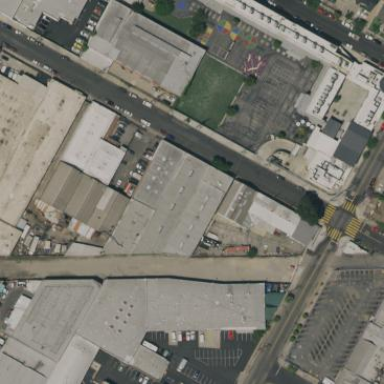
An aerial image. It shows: Warehouse building.